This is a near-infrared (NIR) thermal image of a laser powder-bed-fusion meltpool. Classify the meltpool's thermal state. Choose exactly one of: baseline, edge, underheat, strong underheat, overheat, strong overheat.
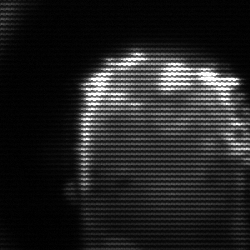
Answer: baseline